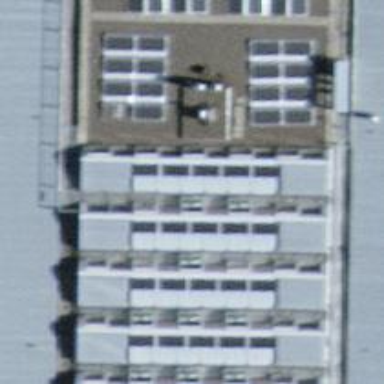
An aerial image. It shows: Solar generator powered by photovoltaic method.